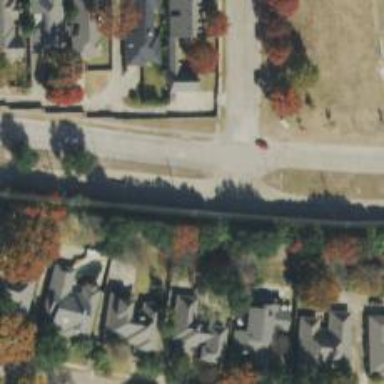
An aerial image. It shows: Secondary road.